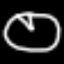
Label: clock